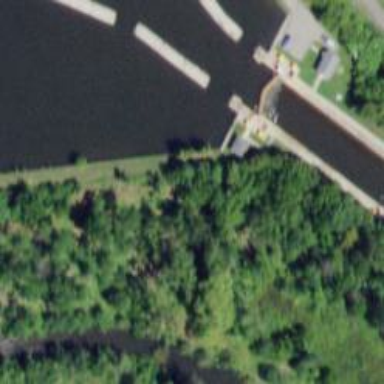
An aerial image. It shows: Dam across waterway.